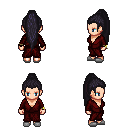
a pixel art fantasy rpg character, female body template, human, light skin, red robe, metal pants, raven extra-long topknot hairstyle, bracelets, white slippers, four views (front, back, left, right), 2x2 character sprite sheet, small pixel art, hard edges, no anti-aliasing